Aerial crown-view tile of a tropical tree (Barro Colorado Island, Panama), acquired 20250616:
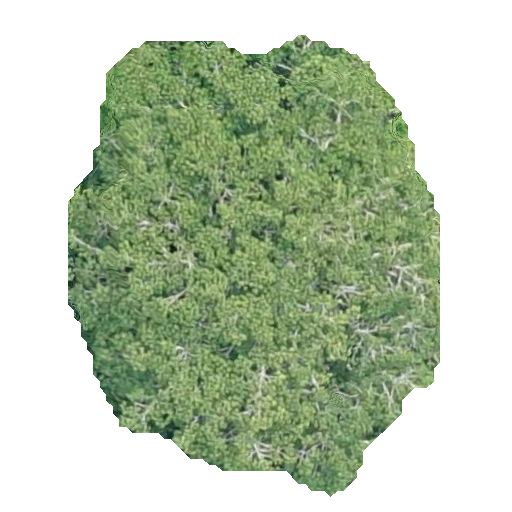
Species: Sterculia apetala
GBIF accepted scientific name: Sterculia apetala
Crown area: 194.013 m²